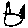
Label: cat